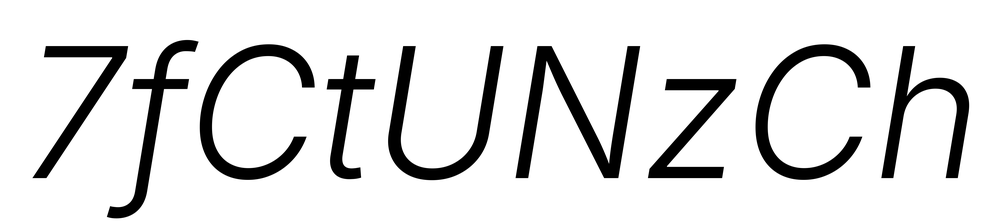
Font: Inter-Italic_Light_Italic